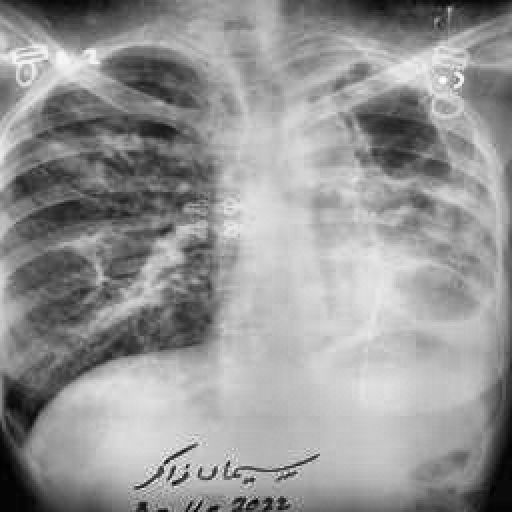
Finding: TUBERCULOSIS